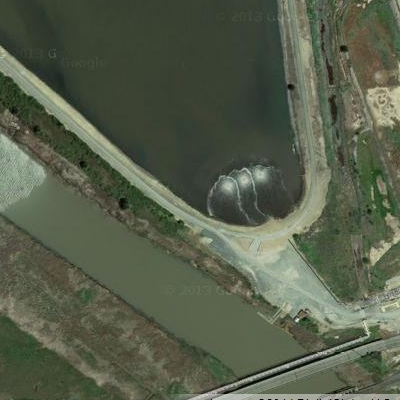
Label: RiverLake